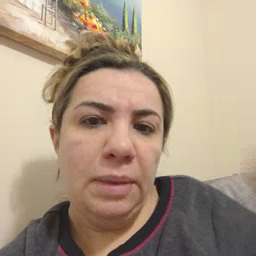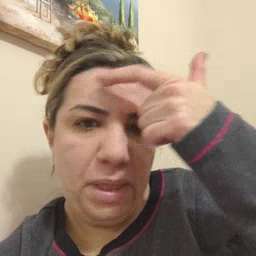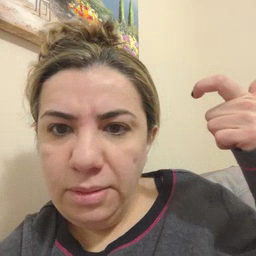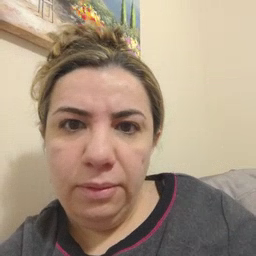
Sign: because